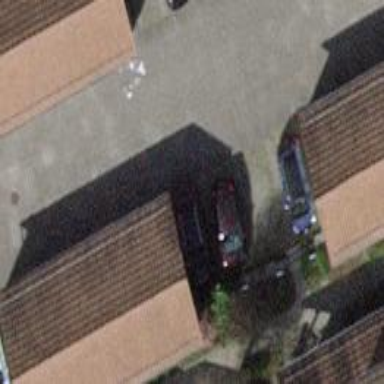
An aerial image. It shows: Group of garages.